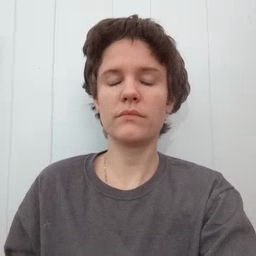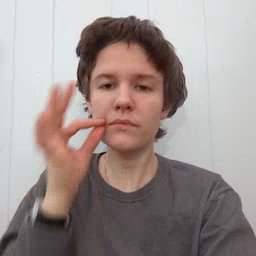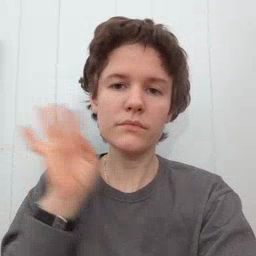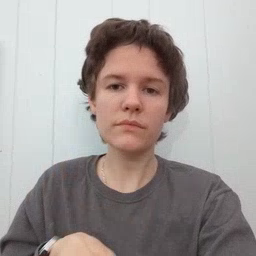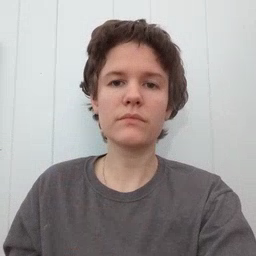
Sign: bee